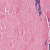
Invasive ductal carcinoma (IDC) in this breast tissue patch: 1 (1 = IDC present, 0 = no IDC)